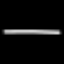
Label: line